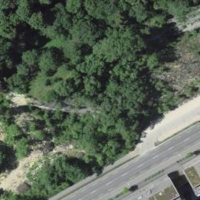
EUNIS habitat code: 57
Species observed at this site:
Vincetoxicum hirundinaria
Senecio vulgaris
Convallaria majalis
Melittis melissophyllum